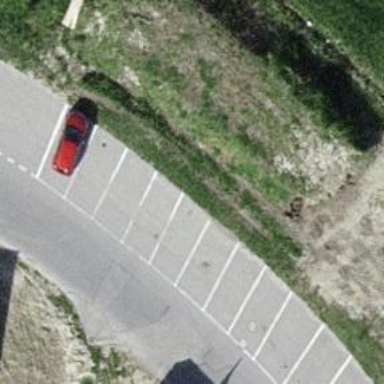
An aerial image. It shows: Asphalt parking aisle designated as service road.